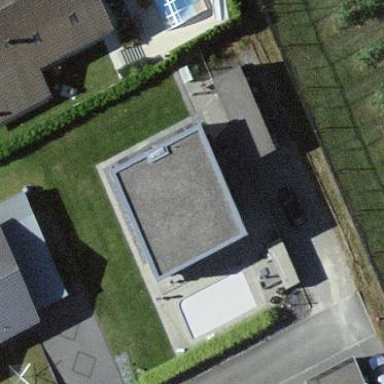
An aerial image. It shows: Residential building with flat roof.